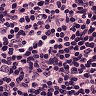
Metastatic tissue present: no